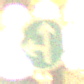
Verkehrszeichen: VorgeschriebeneFahrtrichtungGeradeausOderLinks
Umgebung: Outdoor, Urban
Tageszeit: Night
Wetter: Overcast
Licht: Artificial
Jahreszeit: NotSpecified
Kontrast: MediumContrast